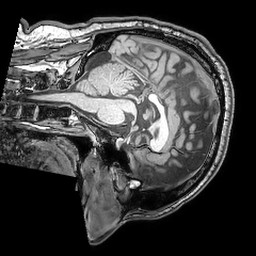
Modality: T1w
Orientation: sagittal
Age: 32
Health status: ill
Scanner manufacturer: philips
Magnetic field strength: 3 T
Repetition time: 0.007 s
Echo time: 0.0035 s